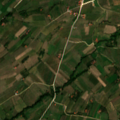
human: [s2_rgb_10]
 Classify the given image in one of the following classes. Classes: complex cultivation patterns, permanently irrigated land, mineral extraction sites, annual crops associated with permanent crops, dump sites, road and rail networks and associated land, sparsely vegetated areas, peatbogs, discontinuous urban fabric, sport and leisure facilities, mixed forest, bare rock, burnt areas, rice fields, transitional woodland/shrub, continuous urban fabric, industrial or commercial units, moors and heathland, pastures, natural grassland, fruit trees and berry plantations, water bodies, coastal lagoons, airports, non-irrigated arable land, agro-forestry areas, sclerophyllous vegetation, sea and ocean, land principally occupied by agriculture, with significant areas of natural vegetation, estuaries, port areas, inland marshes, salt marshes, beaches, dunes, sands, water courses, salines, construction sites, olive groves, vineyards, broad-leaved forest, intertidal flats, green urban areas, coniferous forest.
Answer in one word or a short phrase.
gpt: discontinuous urban fabric, complex cultivation patterns